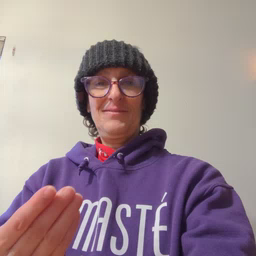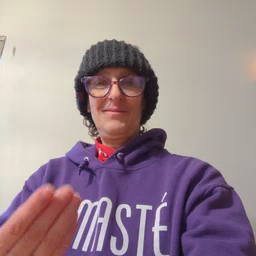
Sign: animal